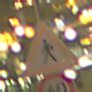
Verkehrszeichen: FussgaengerRechts
Zusatzzeichen unten: Geschwindigkeit60
Umgebung: Outdoor, Urban
Tageszeit: Night
Wetter: PartlyCloudy
Licht: Artificial
Jahreszeit: NotSpecified
Kontrast: HighContrast